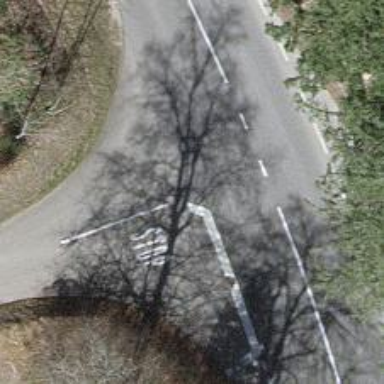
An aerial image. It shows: Road with stop sign.